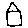
Label: house